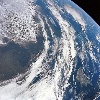
Label: cloud